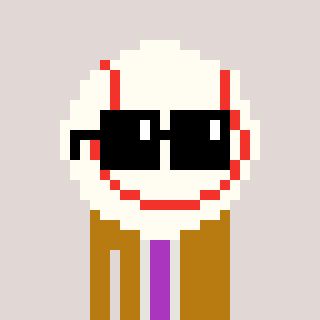
a pixel art character with square black sunglasses, a baseball ball-shaped head and a gold-colored body on a warm background